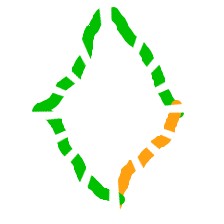
Shape: rhombus